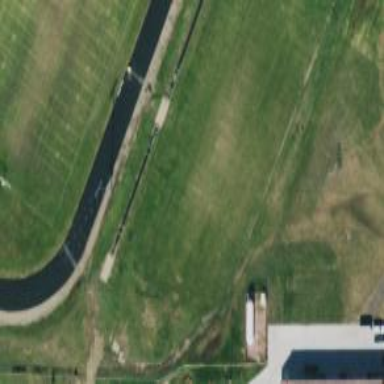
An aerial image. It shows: Asphalt track on leisure land.